Question: I have a grid of icons and I want to select an individual icon and save it in separate image file. The image doesn't need to be processed further just simply split apart. Any thoughts on how to let the computer do this work for me?

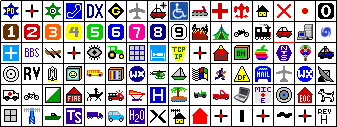
Answer: For Windows, Bitmap::Clone will do it for you. <URL>